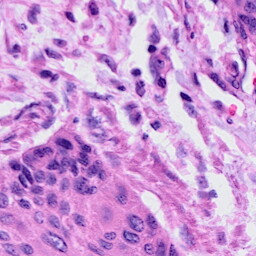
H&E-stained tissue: Cervix